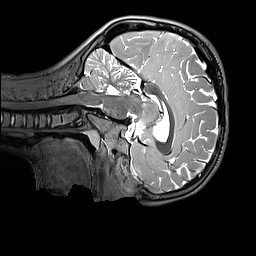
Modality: T2w
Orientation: sagittal
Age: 10
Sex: male
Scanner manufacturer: siemens
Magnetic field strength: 3 T
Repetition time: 3.2 s
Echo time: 0.408 s